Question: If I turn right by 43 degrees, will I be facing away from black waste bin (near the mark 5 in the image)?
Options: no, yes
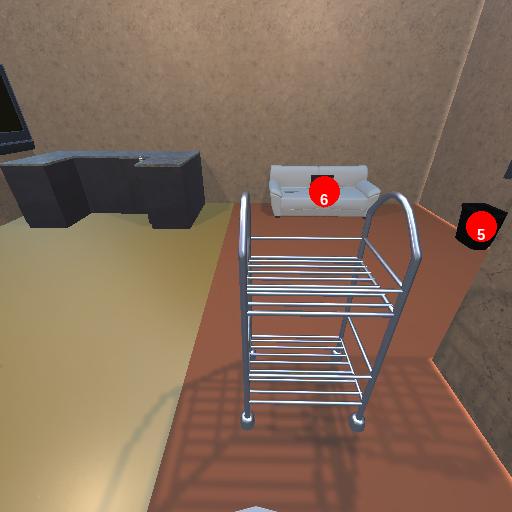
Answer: no